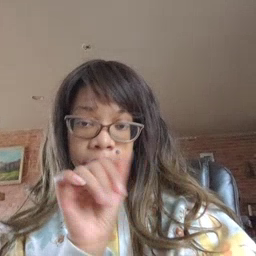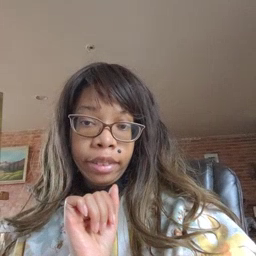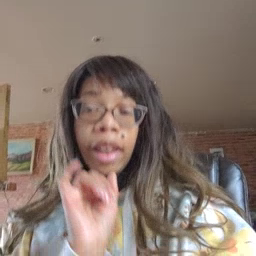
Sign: that